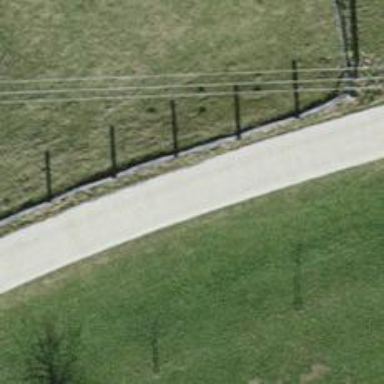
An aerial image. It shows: Well-maintained track road with grade 1 tracktype.